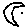
Label: moon